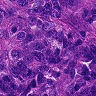
Metastatic tissue present: yes